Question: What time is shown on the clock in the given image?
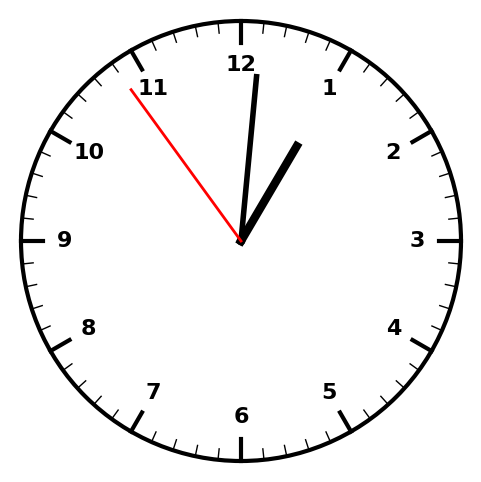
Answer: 01:00:54